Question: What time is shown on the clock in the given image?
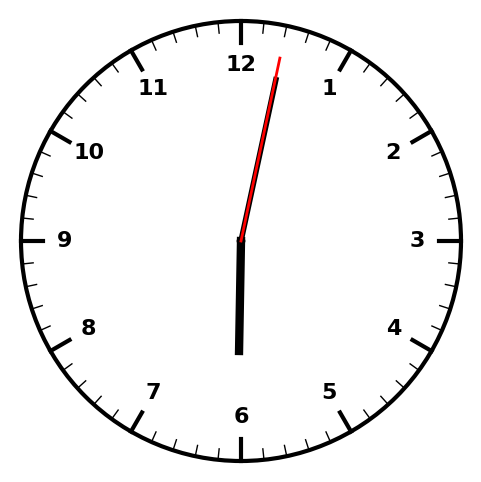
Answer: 06:02:02